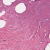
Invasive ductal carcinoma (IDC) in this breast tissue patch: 0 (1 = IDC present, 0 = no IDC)